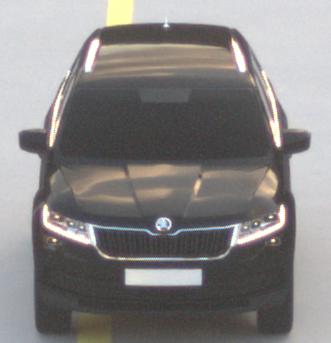
Make: Skoda
Model: Kodiaq 1.4 TSI
Detailed model: Kodiaq
Model produced from: 2017/03
Model produced until: 2018/05
Doors: 5
Color: black
Road condition: dry road
Daytime: sunrise or sunset
Contrast: low contrast